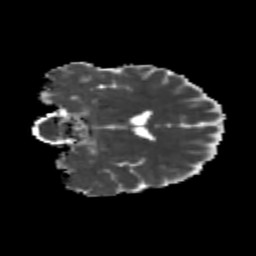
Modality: MD
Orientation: coronal
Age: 20
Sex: male
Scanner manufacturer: siemens
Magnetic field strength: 3 T
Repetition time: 3.5 s
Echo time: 0.104 s